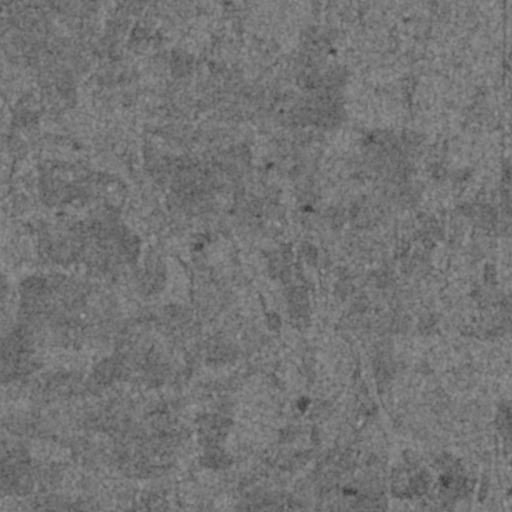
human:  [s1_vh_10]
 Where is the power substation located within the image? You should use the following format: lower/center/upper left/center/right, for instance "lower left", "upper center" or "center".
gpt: The power substation is located in the center right of the image.
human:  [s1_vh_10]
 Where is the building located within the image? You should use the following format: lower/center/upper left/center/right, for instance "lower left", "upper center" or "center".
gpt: There is no building in the image.

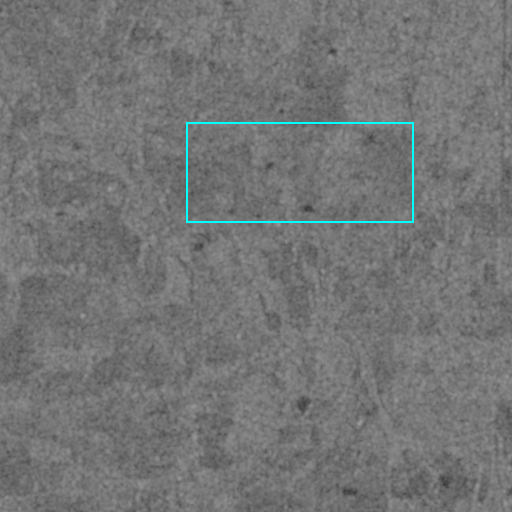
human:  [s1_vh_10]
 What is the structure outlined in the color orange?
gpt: There is no orange outline.
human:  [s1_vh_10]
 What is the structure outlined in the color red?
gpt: There is no structure outlined in red.